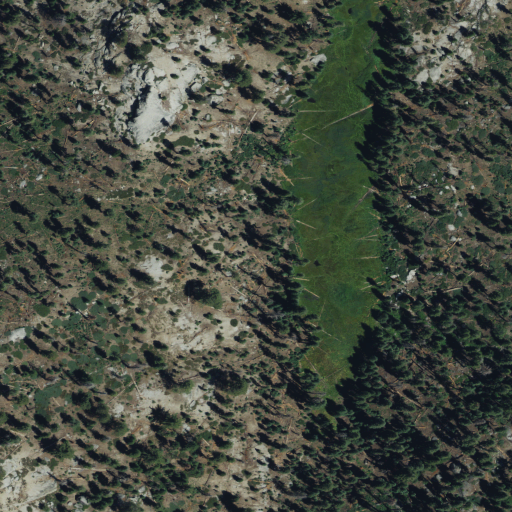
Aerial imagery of plain(s) in California named Colony Meadow containing evergreen forest, shrub, and woody wetlands